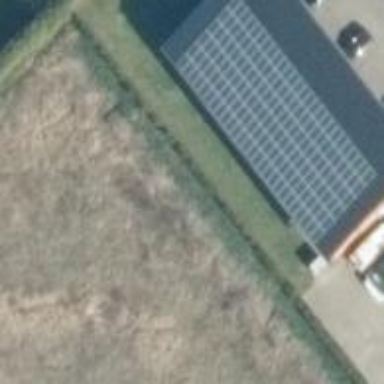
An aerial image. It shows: Building equipped with solar photovoltaic panel for generating electricity. The small installation is solar power generator.